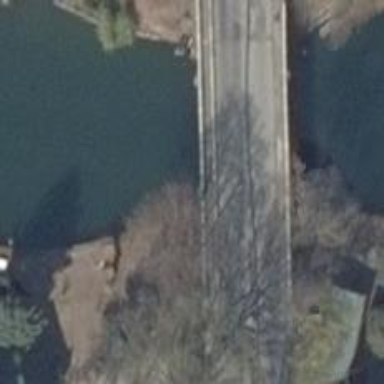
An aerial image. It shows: There is bridge in the image.